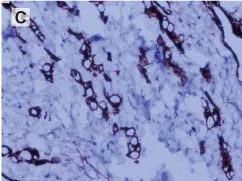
Laparoscopic exploration revealed a large number of metastatic nodules in peritoneum, greatero- mentum, small intestine and liver. (B, C) Histopathological examination of the omentum revealed met- astatic signet ring cell carcinoma.
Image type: pathology (immunostaining)